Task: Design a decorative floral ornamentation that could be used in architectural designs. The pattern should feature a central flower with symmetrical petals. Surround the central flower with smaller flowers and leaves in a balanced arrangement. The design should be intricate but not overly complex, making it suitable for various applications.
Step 1741:
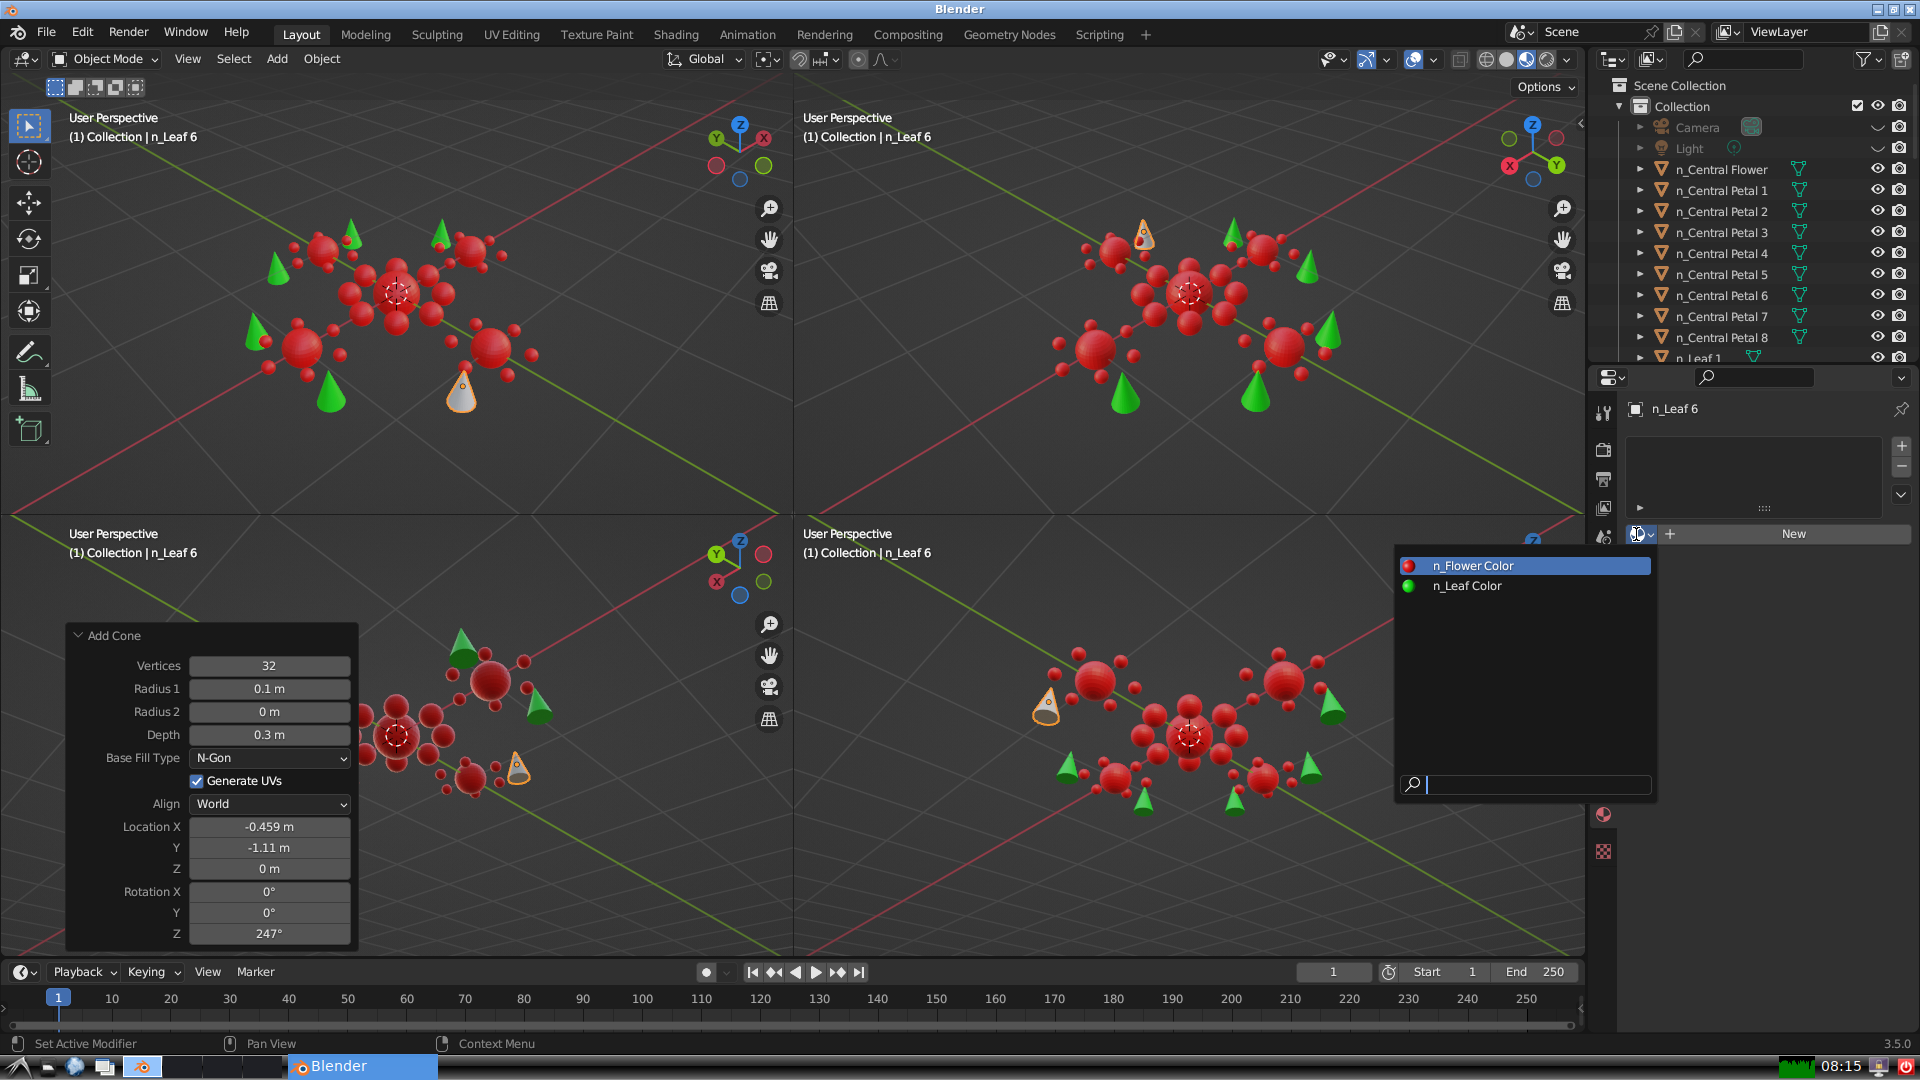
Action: input_text: n_Leaf Color